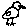
Label: bird